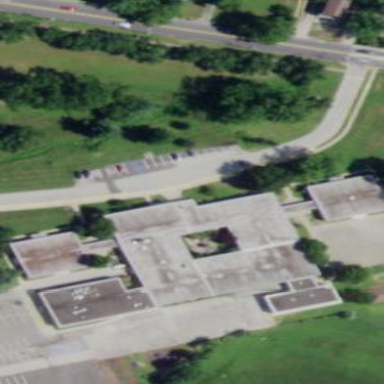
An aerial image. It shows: School building.